Field crop: maize
Growth stage: 2
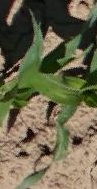
Species: maize